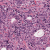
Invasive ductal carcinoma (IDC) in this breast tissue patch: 1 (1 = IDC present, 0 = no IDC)